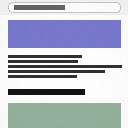
Screen state: on